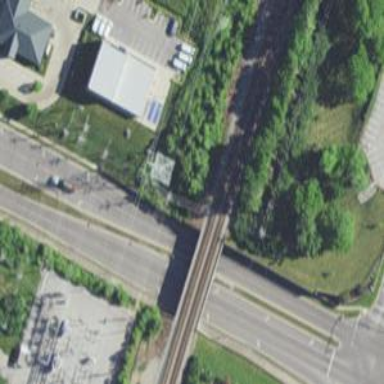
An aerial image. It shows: Railway bridge.